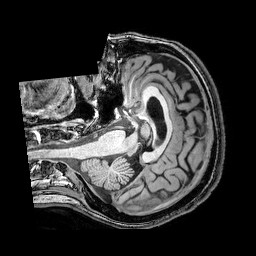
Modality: T1w
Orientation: axial
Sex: female
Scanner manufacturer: philips
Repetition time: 0.008098 s
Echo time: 0.0037 s